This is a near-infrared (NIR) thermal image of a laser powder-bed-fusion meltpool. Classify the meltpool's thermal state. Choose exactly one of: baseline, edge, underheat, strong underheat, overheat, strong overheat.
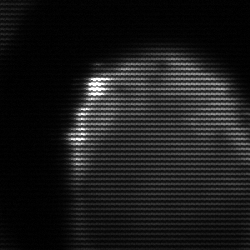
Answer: edge